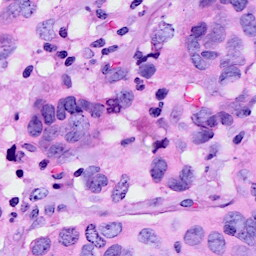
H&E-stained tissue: Breast